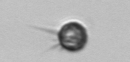
Label: Acanthoica_quattrospina